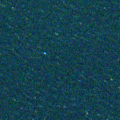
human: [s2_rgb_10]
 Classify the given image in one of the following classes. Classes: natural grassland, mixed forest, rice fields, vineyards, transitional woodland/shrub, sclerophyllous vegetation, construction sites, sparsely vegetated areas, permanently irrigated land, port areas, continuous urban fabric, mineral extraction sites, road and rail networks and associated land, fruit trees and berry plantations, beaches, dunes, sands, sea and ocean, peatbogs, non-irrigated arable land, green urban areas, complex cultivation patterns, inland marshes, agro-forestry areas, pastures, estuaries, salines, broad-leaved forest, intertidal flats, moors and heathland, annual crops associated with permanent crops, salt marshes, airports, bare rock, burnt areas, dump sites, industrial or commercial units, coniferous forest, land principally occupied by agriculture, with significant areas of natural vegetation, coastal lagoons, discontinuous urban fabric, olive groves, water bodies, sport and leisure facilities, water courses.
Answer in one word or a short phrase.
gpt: sea and ocean